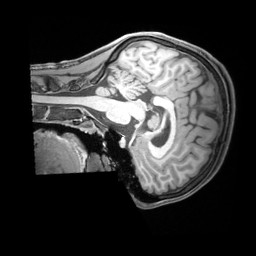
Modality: T1w
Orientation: sagittal
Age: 23
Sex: female
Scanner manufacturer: siemens
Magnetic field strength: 3 T
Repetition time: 1.97 s
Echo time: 0.00206 s